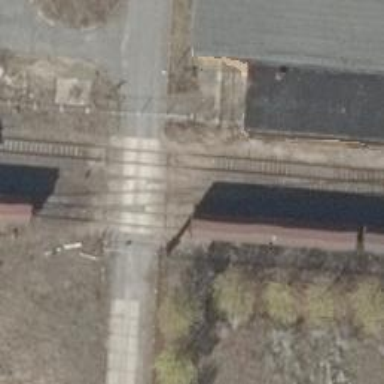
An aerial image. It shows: Level crossing along the railway.